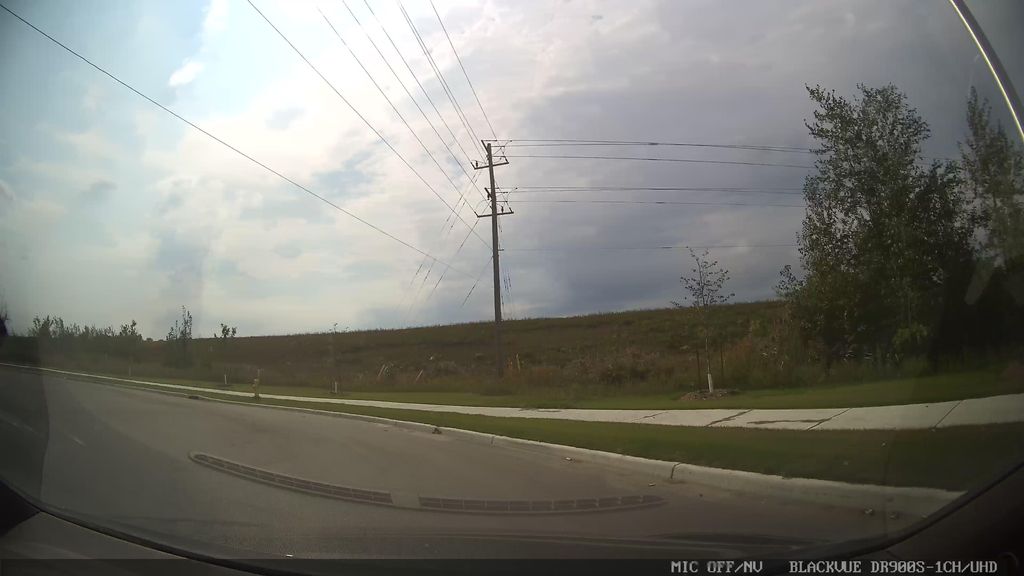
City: ottawa-gatineau